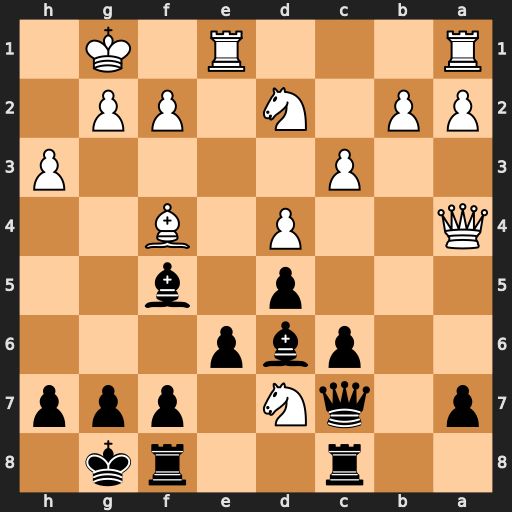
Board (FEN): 2r2rk1/p1qN1ppp/2pbp3/3p1b2/Q2P1B2/2P4P/PP1N1PP1/R3R1K1
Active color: b
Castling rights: -
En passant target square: -
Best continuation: Bxf4 Nxf8 Bxd2